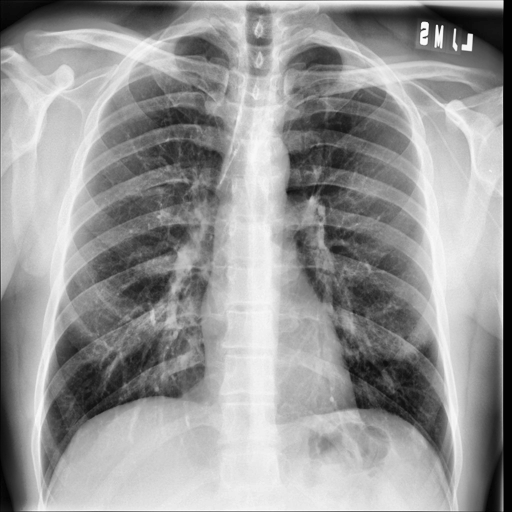
Finding: NORMAL